The picture encodes a bearing's raw vibration samples as pixel intensities in a 2-D grid. Based on the visible evidence, which condition applies: normal, inner_race, outer_race, ball?
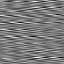
Answer: outer_race